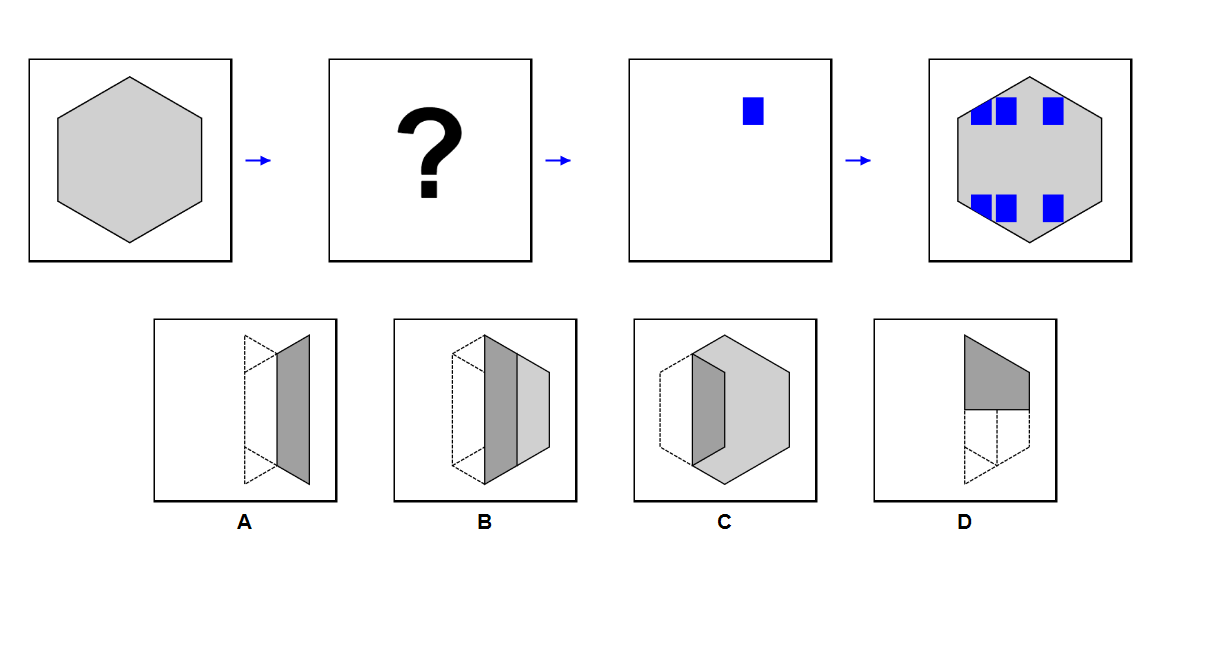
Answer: A